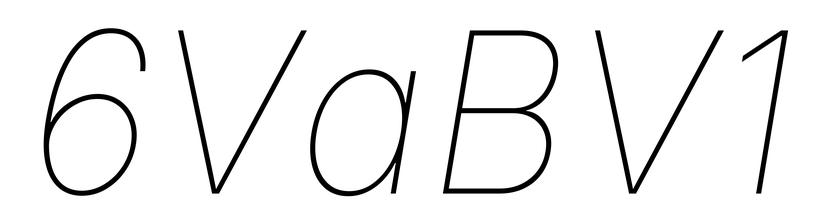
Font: Inter-Italic_Thin_Italic